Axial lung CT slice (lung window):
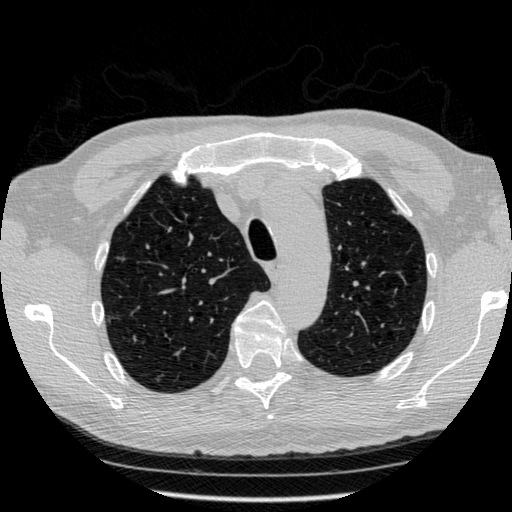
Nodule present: no